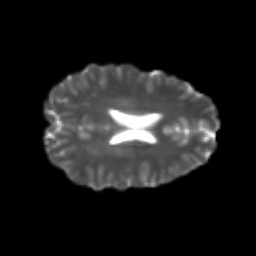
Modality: T2w
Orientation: axial
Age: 25
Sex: female
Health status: healthy
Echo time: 0.074 s